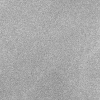
Atmospheric dust classification: dusty